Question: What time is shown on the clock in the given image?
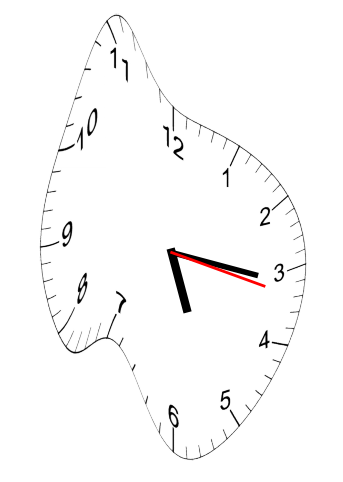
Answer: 05:16:17